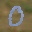
Label: 0